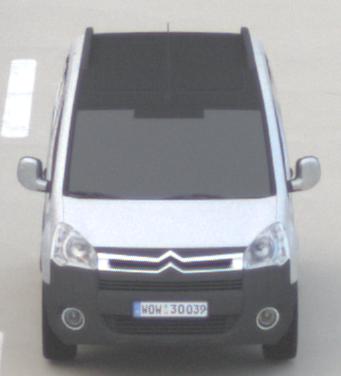
Make: Citroen
Model: Berlingo Kombi VTi 120
Detailed model: Berlingo (II) Kombi
Model produced from: 2009/12
Model produced until: 2012/03
Doors: 5
Color: white
Road condition: dry road
Daytime: morning or afternoon
Contrast: low contrast